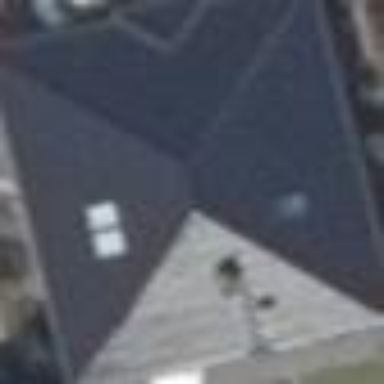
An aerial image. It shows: Detached building with hipped roof shape.